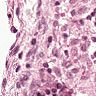
Metastatic tissue present: no